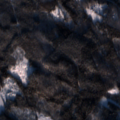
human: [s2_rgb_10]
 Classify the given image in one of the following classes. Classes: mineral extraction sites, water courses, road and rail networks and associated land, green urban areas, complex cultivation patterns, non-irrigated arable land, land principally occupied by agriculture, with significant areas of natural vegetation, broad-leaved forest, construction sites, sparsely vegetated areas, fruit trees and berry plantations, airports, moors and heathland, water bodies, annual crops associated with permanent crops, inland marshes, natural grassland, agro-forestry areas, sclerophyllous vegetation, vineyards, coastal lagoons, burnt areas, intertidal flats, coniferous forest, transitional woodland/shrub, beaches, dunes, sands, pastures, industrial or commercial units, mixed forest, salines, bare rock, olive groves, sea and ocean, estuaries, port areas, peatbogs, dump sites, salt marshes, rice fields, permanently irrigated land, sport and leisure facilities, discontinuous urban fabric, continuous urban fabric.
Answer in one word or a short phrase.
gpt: broad-leaved forest, mixed forest, transitional woodland/shrub